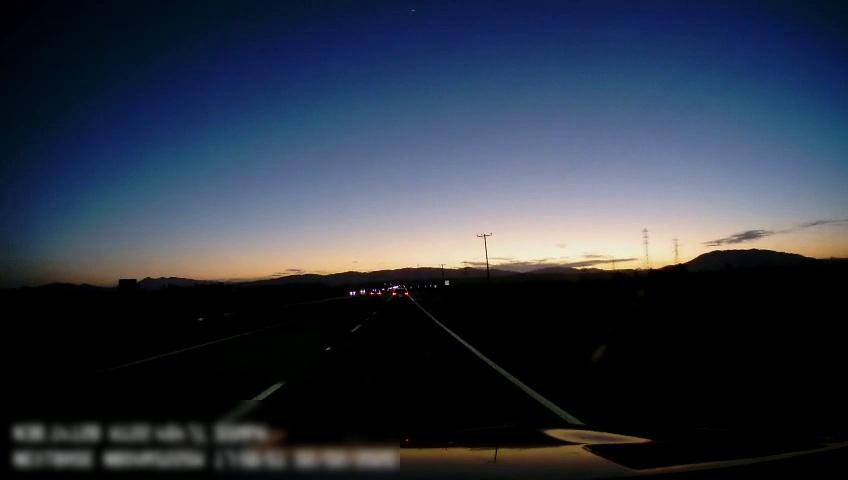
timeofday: Dusk/Dawn/Twilight
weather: Sunny
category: Drivable Space
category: Vehicles | SUV
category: Vehicles | Car
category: Lanes | Alternate Lane
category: Lanes | Current Lane
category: Lanes | Current Lane